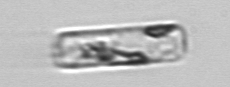
Label: Guinardia_delicatula